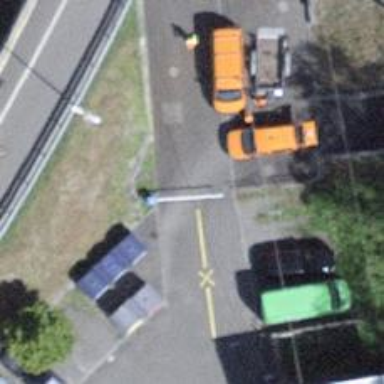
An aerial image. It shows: Lift gate barrier.